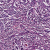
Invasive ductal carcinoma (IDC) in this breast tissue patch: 1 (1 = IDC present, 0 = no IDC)